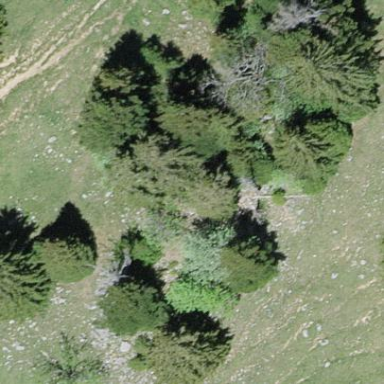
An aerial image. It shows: Evergreen needle-leaved forest.